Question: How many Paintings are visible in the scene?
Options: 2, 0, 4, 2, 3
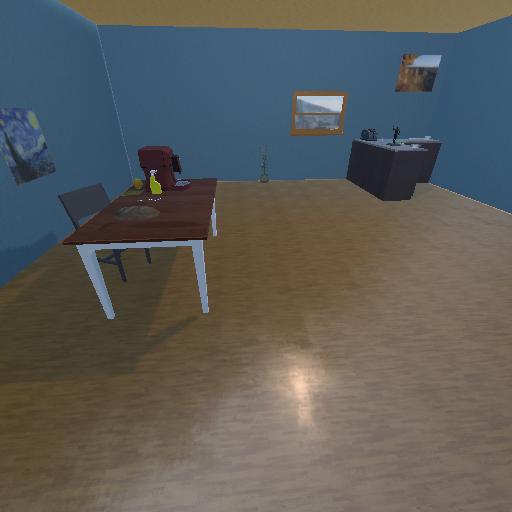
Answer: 2